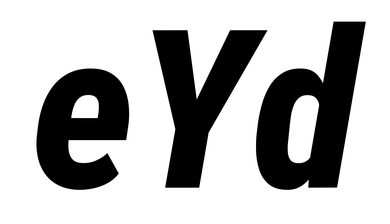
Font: Roboto-Italic_Condensed_ExtraBold_Italic